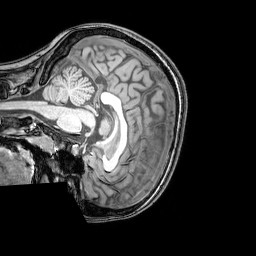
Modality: T1w
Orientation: sagittal
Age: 23
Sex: female
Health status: healthy
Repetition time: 0.081 s
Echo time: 0.037 s